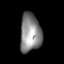
Tissue: lung
Cell type: Epithelial cells
Senescence score: 0.08946
Nuclear area (px): 804
Mean DAPI intensity: 134.929